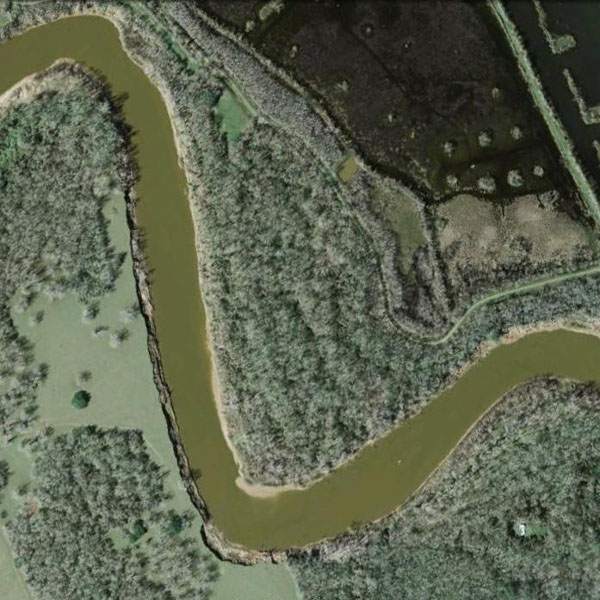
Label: River